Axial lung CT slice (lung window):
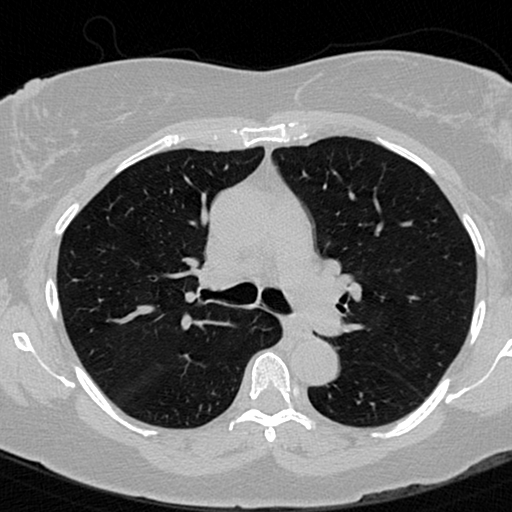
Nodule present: no